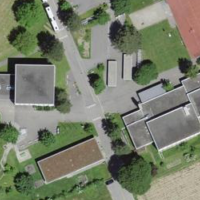
EUNIS habitat code: 54
Species observed at this site:
Geranium sanguineum
Aesculus hippocastanum